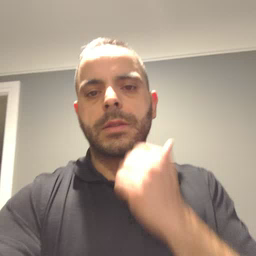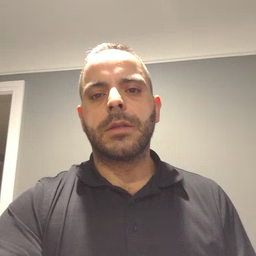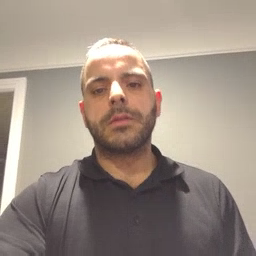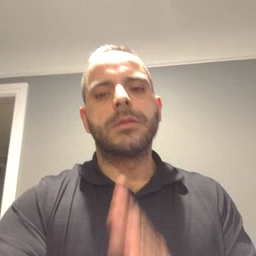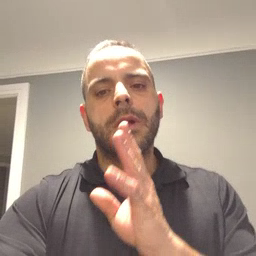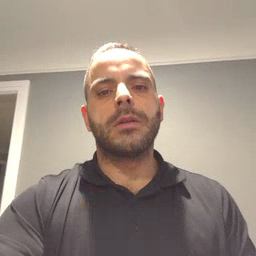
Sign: talk